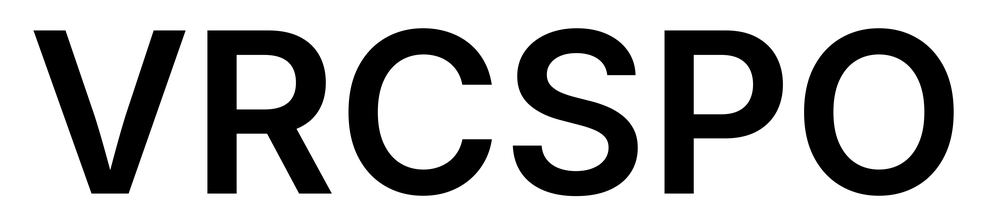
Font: Inter_SemiBold